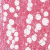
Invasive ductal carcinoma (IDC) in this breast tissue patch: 0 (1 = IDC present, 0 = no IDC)